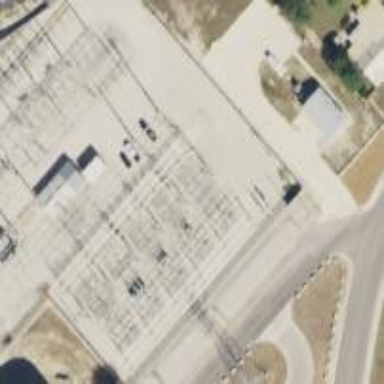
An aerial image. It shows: Switch used for power control.